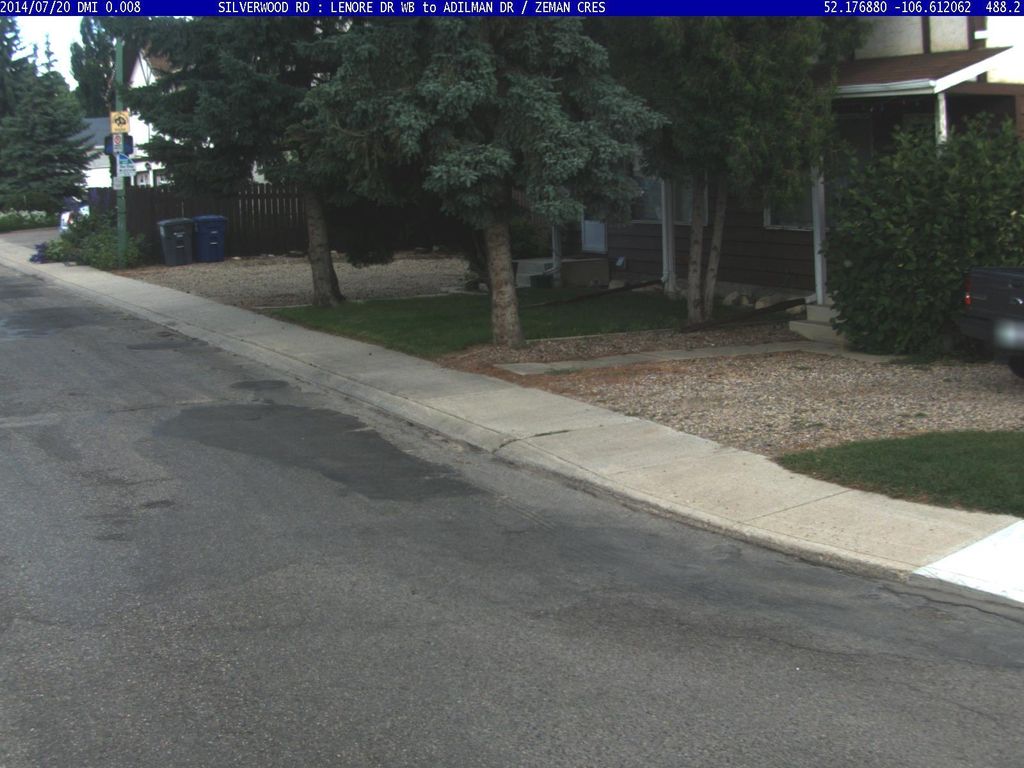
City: saskatoon